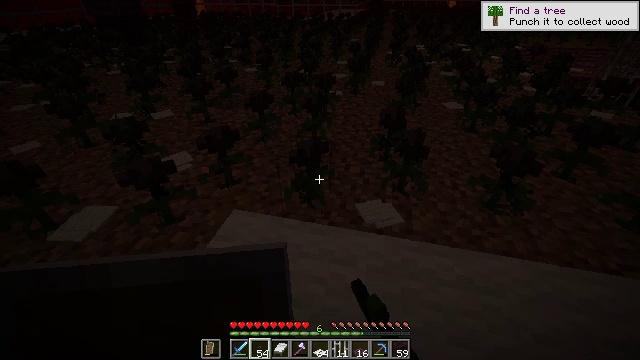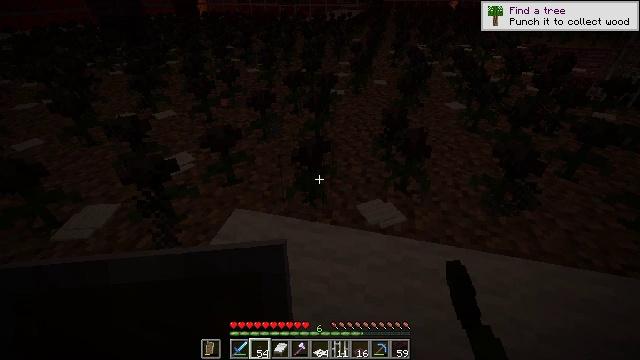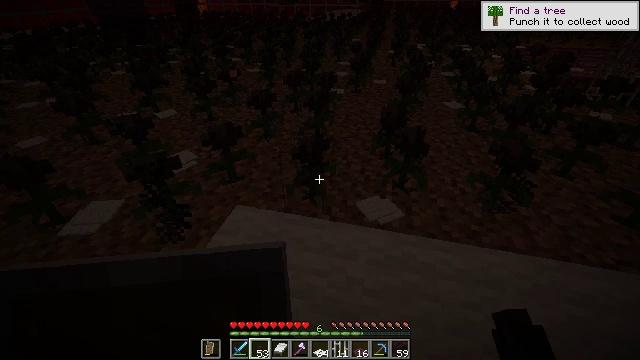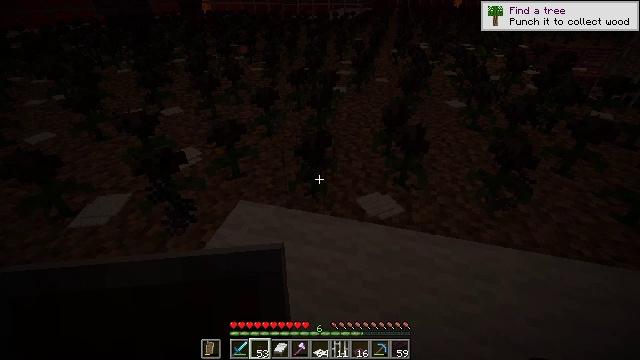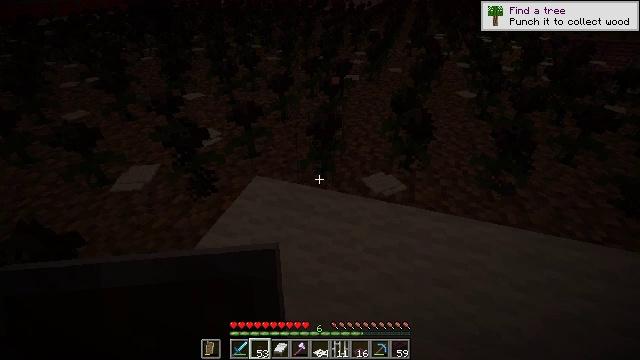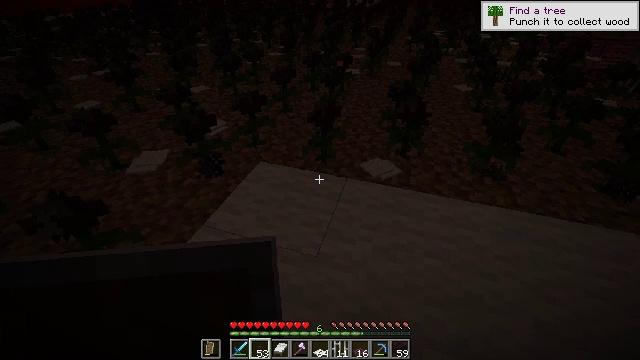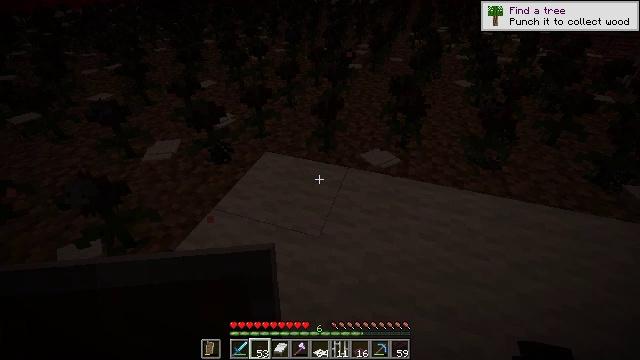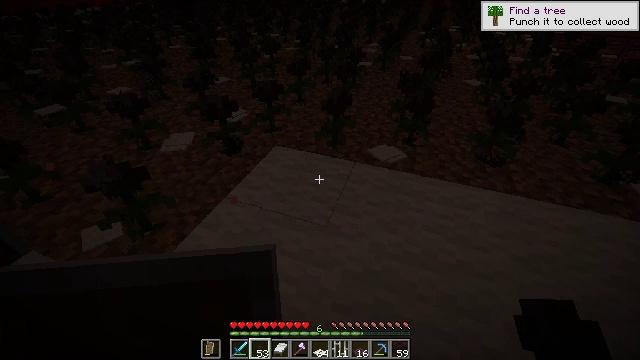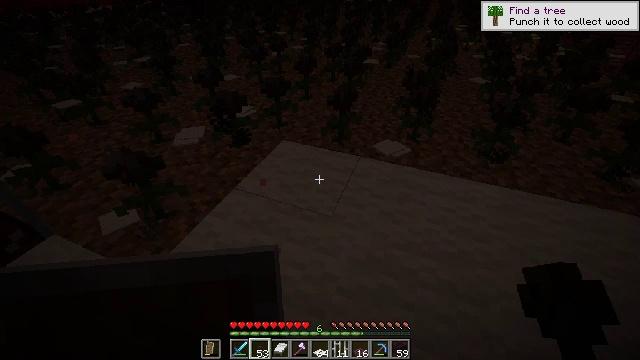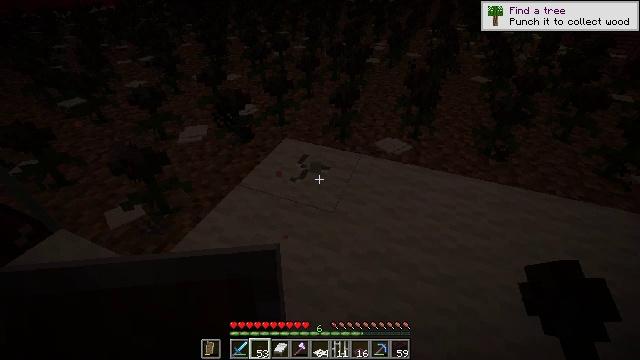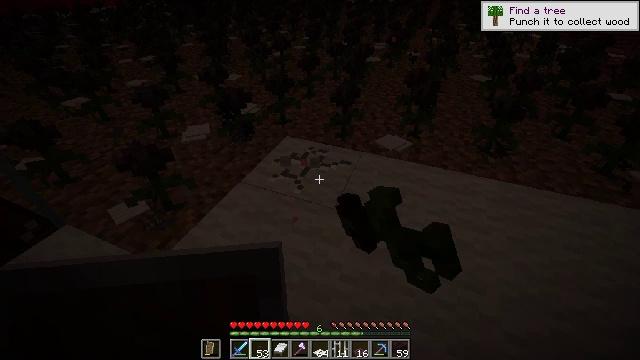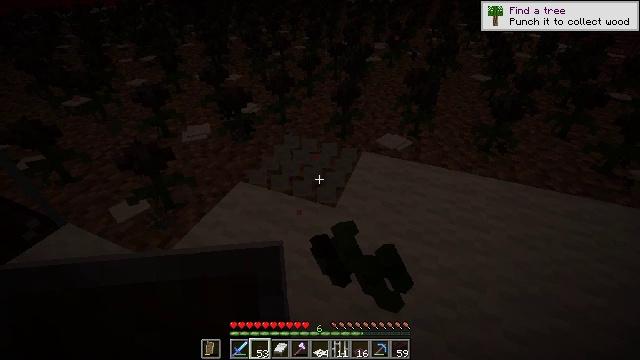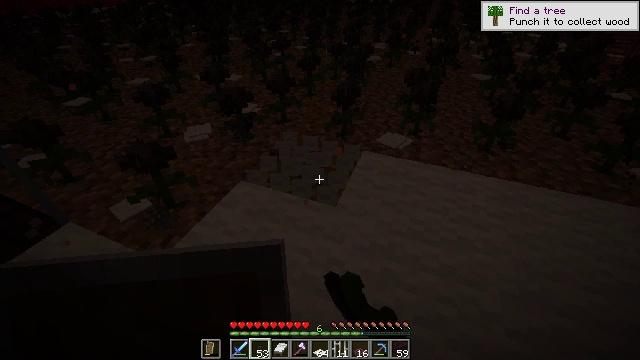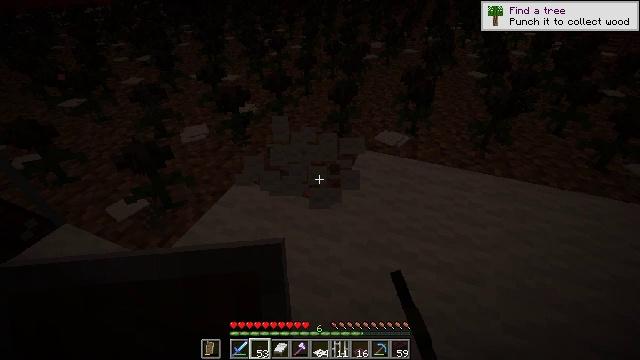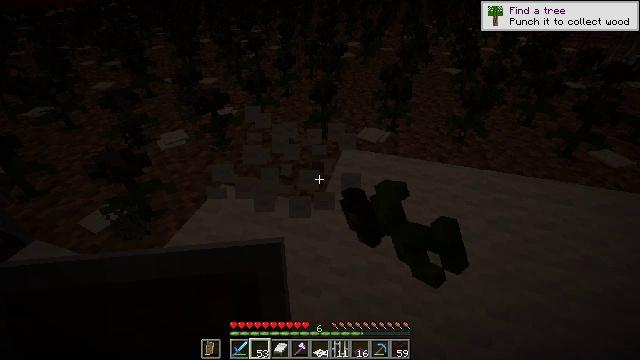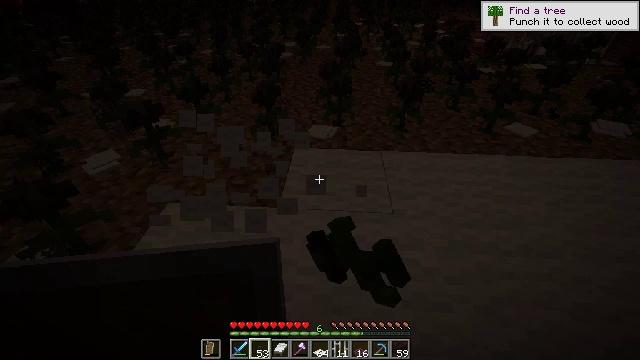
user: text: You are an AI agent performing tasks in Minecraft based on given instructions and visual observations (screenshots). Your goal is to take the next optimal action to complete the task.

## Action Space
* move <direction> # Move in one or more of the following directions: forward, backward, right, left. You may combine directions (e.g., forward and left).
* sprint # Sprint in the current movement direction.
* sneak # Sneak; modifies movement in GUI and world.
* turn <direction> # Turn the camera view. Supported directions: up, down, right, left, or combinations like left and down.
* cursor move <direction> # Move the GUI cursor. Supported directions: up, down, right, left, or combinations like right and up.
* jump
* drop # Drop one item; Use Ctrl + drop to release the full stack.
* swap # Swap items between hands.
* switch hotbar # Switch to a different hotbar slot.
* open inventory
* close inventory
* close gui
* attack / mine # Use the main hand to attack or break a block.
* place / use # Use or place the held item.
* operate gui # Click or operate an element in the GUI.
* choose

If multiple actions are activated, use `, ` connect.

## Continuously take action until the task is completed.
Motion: motion action
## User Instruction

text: Collect the white carpet by hitting it.
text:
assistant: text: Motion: use / place
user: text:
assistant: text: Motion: move back
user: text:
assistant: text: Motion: move back
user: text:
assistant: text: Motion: move back, turn left and down
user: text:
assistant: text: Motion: move back
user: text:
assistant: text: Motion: move back
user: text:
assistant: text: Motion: turn left
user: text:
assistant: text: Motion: turn left
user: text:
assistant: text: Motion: attack / mine
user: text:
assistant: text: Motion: attack / mine
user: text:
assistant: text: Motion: attack / mine
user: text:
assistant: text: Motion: attack / mine
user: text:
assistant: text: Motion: attack / mine
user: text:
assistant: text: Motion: turn right, attack / mine
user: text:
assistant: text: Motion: turn right, attack / mine
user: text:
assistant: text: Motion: turn right, attack / mine
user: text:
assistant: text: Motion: turn right, attack / mine
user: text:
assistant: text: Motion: attack / mine
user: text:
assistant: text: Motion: attack / mine
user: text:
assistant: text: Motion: move right, attack / mine
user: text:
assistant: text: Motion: move right, attack / mine
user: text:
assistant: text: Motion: move right, attack / mine
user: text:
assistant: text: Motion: move right, attack / mine
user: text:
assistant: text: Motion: attack / mine
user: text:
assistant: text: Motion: attack / mine
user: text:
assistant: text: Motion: attack / mine
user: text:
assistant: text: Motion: attack / mine
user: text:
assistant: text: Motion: move right, attack / mine
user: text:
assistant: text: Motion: move right, attack / mine
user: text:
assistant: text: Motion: move right, attack / mine